Question: Following shows the code and screenshot for displaying data in 'listview' containing 3 'textview'.
I tried the following code in 'getView()' method of 'Adapter' class to give background image to alternate rows i.e. row no. 0,2,4,etc.
When I try to implement this, I get the output as shown in screen-shots i.e. row are not getting effected appropriately.
Also, refer to below 'xml' in which 'alignTop' and 'alignBottom' parameters are used, still on 'Index' button click, 2nd and 3rd 'textview' are not getting background color appropriately.
'Index'
'''
if (count % 2 == 0) {
try {
InputStream is = ctx.getAssets().open("cellbg.png");
Drawable d = Drawable.createFromStream(is, "cellbg");
holder.txtFirst.setBackgroundDrawable(d);
holder.txtSecond.setBackgroundDrawable(d);
holder.txtThird.setBackgroundDrawable(d);
Log.v("count=", "" + (count++));
} catch (Exception e) {
throw new Error(" exception in TableListAdapter " + e.getMessage());
}
} else {
Log.v("else count==", "" + (count++));
}
'''
'''
<TextView
android:id="@+id/FirstText"
android:layout_width="80dp"
android:layout_height="wrap_content"/>
<TextView
android:id="@+id/SecondText"
android:layout_width="55dp"
android:layout_height="wrap_content"
android:layout_alignTop="@+id/FirstText"
android:layout_alignBottom="@+id/FirstText"/>
<TextView
android:id="@+id/ThirdText"
android:layout_width="40dp"
android:layout_height="wrap_content"
android:layout_alignTop="@+id/FirstText"
android:layout_alignBottom="@+id/FirstText"/>
'''
1st screen shows the list structure at the time of application launch, where by default, 'Gainers' button is pressed.
2nd shows an instance of pressing 'Index' button.
3rd shows an instance of pressing 'Gainers' button again after pressing index button.
4th shows the layout when 'List item' is clicked.

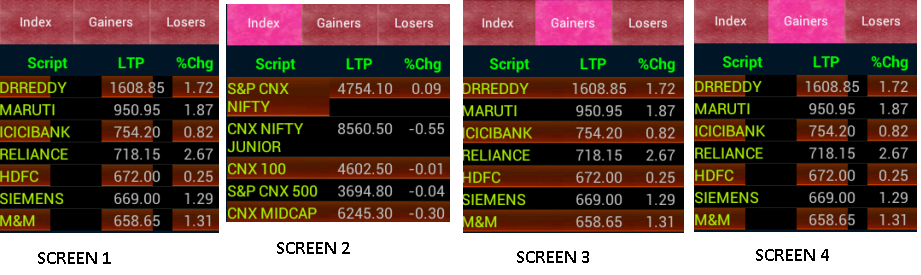
Answer: Couple of things.... not sure what the different buttons are and what they do, but it should not matter...
You should set the background also when '(count % 2 != 0)' because the views can be reused in the list, so better be safe.
Also, instead of setting the background for the different 'TextViews' individually, why not set it only for the 'ViewGroup' that contains all those 'TextViews' (I imagine a 'LinearLayout' or something like that) ?
Just to double check, 'count' is the argument you get when 'getView' gets called ?
Maybe you could post a bit more code of your 'getView' method, that would probably help (to get a better answer).